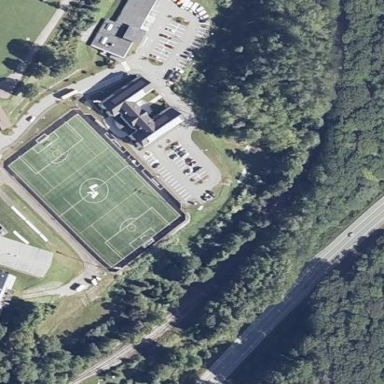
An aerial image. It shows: Soccer pitch with turf surface for leisure sports activities.